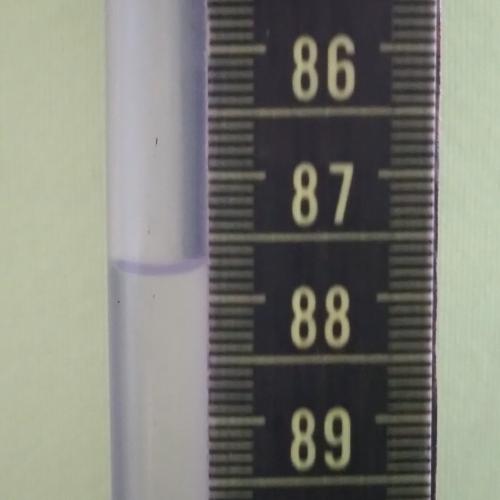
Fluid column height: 87.8 cm